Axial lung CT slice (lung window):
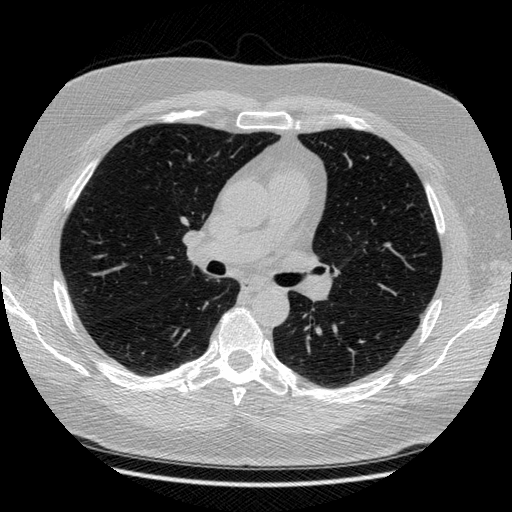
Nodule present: no